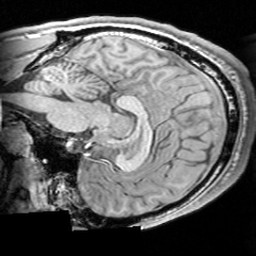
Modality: T1w
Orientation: sagittal
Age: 18
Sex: male
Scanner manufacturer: siemens
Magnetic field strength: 3 T
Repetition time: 1.63 s
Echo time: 0.00311 s